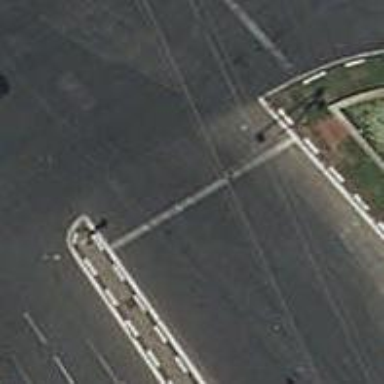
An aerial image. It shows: Road with traffic signals.